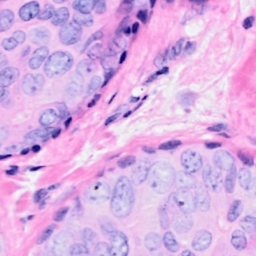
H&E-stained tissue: Breast